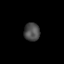
Tissue: lung
Cell type: Epithelial cells
Senescence score: 0.1658
Nuclear area (px): 283
Mean DAPI intensity: 75.435